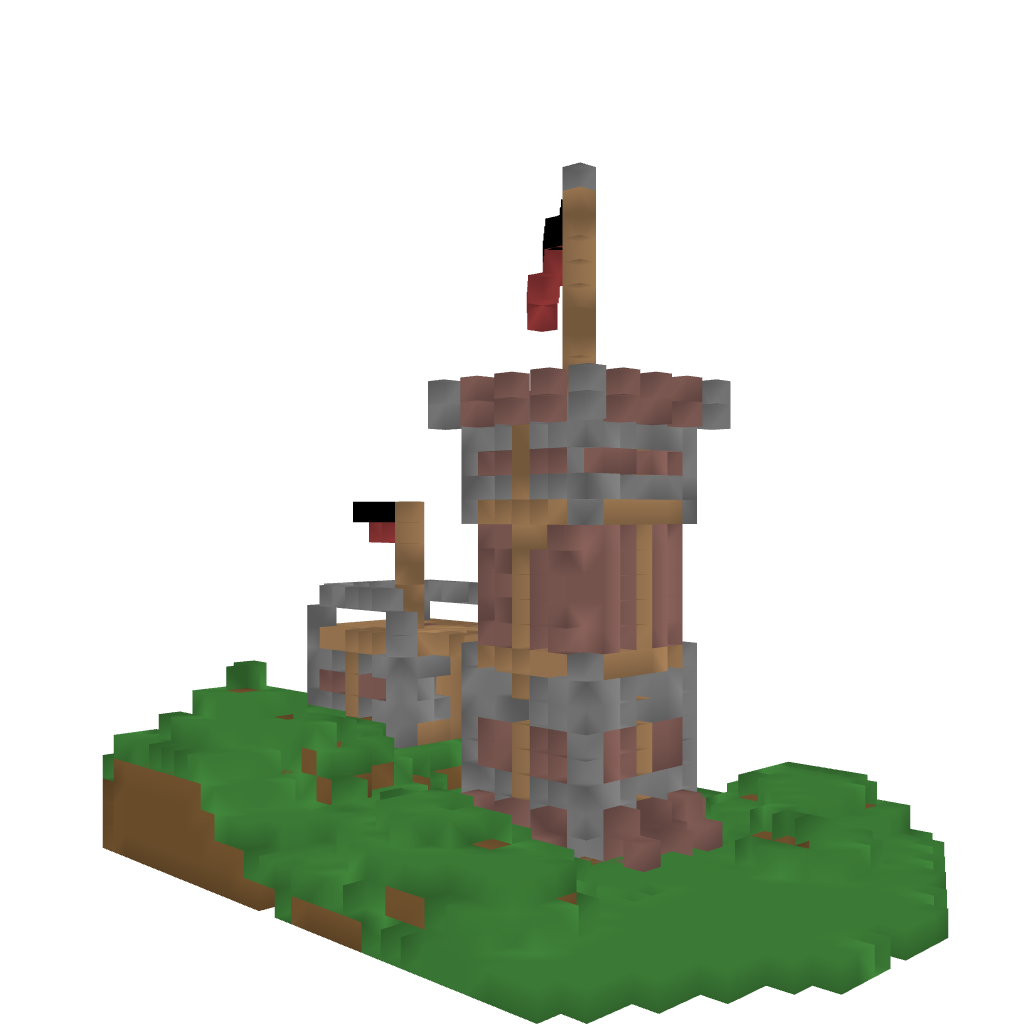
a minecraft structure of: Castle/Chateau bad low quality